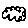
Label: cloud